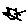
Label: cat